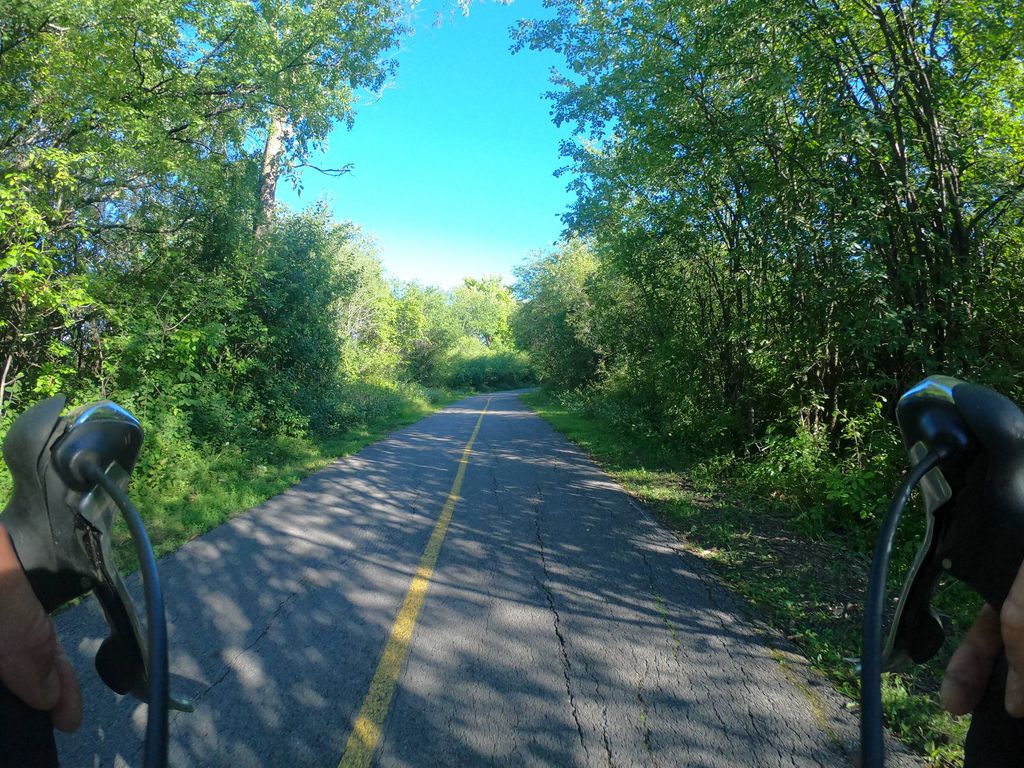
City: ottawa-gatineau